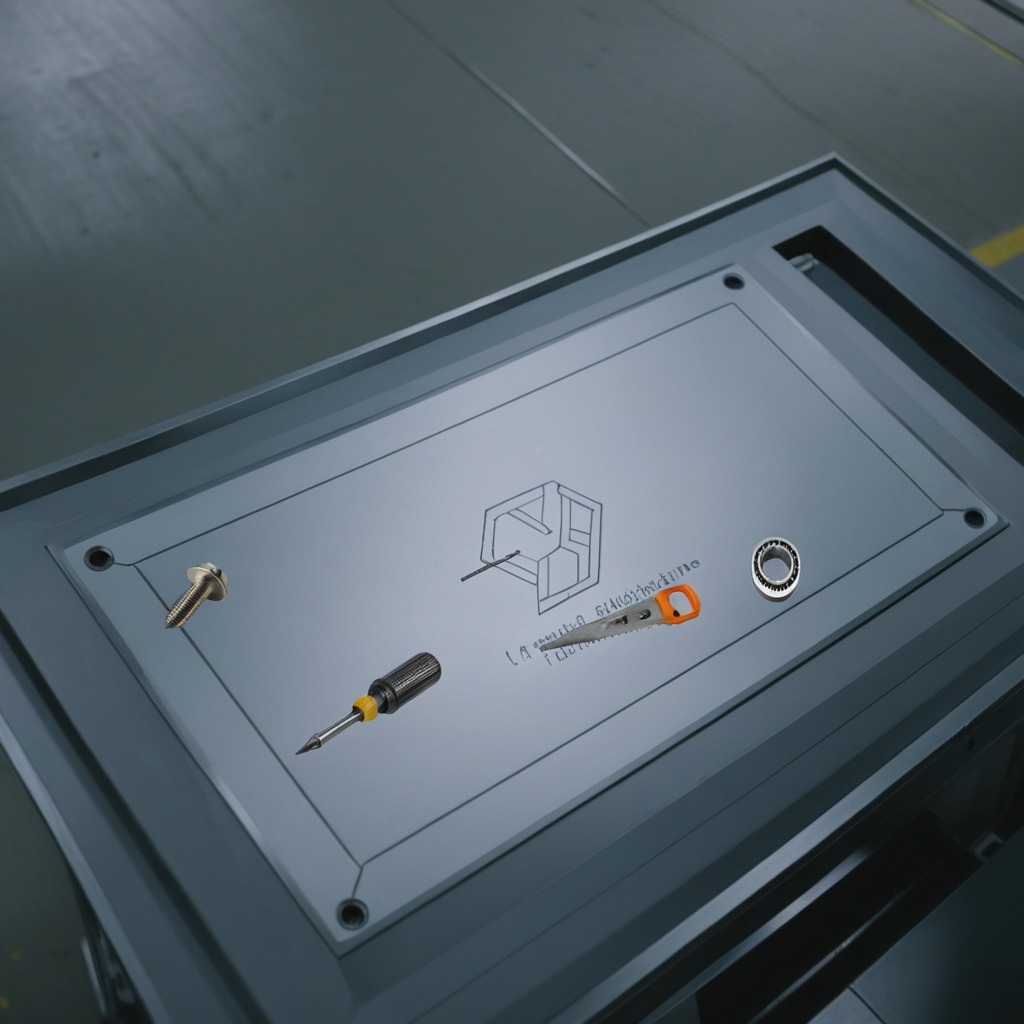
A ball bearing, a machine screw, an iron nail, a saw, and a screwdriver are lying on the toolbox surface in an airplane hangar workshop.